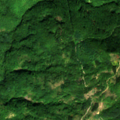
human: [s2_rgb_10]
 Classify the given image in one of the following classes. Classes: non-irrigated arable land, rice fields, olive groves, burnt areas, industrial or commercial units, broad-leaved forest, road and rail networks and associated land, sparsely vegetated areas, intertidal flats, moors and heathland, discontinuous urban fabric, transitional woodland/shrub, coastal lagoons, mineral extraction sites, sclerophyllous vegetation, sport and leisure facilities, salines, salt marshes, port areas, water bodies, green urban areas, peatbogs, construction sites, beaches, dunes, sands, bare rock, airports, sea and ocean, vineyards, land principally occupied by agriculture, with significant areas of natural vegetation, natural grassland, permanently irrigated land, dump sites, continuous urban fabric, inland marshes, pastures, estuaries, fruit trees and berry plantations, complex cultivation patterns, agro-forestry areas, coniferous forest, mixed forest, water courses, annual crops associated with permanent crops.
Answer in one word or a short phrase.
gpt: land principally occupied by agriculture, with significant areas of natural vegetation, broad-leaved forest